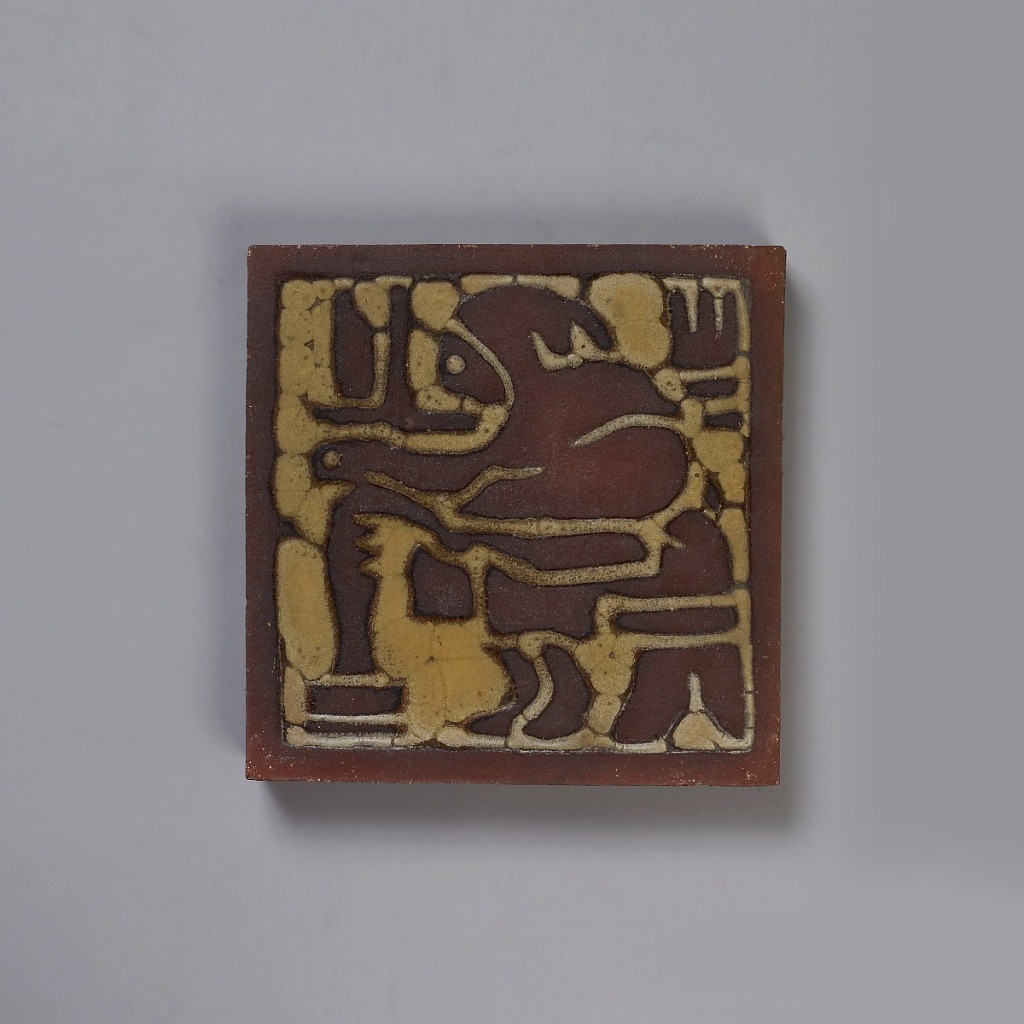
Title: Tile
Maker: Grueby Faience Company, Revere, Massachusetts, 1895–1908
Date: ca. 1905
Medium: Press-molded glazed terra cotta (red earthenware)
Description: Press-molded low relief decoration in earth color against a yellow background. The second tile depicts a figure of a worker (perhaps a potter).